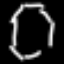
Label: octagon